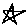
Label: star